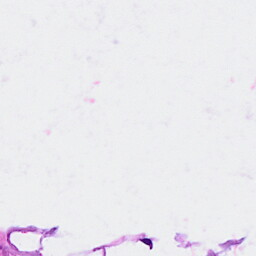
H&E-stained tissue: Breast